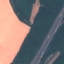
Land use / land cover class: Highway